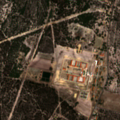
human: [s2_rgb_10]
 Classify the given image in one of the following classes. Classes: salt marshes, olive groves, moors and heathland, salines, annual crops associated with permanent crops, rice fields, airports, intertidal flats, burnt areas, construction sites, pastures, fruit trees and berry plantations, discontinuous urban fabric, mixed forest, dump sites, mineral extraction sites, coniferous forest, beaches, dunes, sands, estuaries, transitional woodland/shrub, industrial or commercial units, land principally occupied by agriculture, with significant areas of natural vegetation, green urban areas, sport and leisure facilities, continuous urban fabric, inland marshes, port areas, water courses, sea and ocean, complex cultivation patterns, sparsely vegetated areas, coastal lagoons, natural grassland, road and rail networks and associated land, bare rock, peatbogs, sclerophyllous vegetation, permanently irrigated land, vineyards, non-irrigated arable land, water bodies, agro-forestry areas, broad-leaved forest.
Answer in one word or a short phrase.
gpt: continuous urban fabric